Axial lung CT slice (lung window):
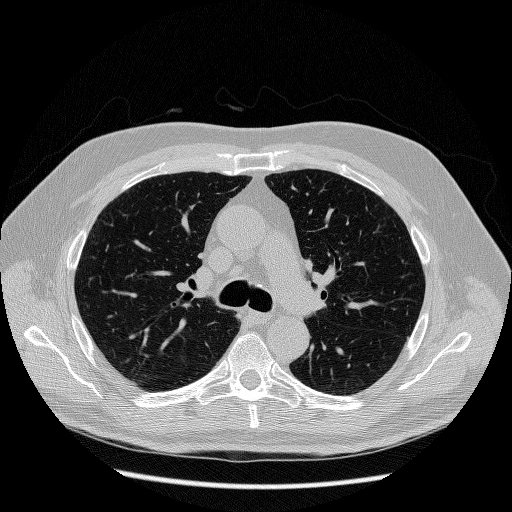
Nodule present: no